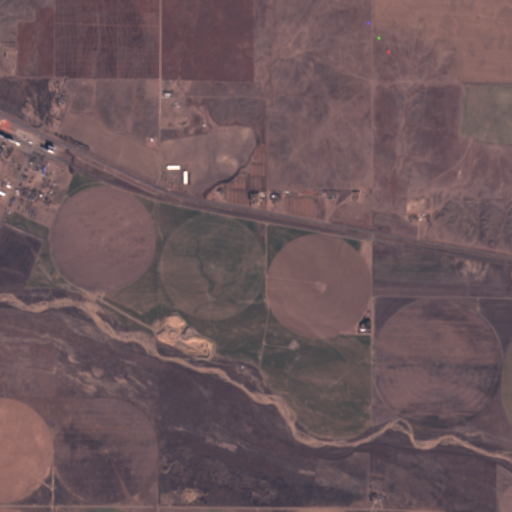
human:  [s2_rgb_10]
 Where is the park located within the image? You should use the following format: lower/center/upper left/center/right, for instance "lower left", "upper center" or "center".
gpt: The park is located in the upper left of the image.
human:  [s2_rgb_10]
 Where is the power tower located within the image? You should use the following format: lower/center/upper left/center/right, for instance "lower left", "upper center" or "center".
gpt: The power tower is located in the upper right of the image.
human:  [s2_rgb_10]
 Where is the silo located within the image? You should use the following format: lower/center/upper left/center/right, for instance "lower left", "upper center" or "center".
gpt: The silo is located in the upper left of the image.
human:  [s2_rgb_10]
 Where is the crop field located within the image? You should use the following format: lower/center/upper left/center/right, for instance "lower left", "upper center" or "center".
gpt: There is no crop field in the image.